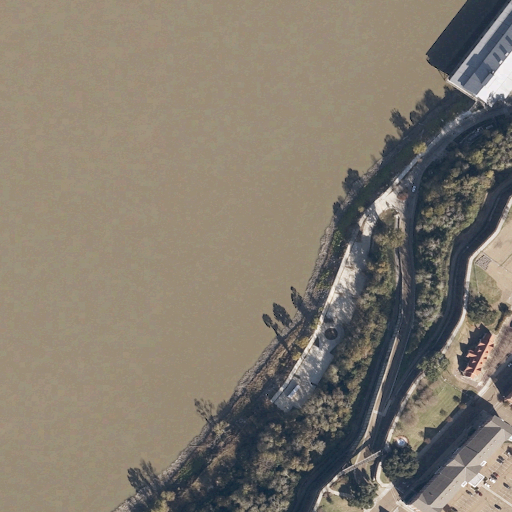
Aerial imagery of levee in Mississippi named Natchez Front Revetment containing open water, medium intensity development, low intensity development, shrub, open development, mixed forest, high intensity development, grassland, barren land, and herbaceous wetlands